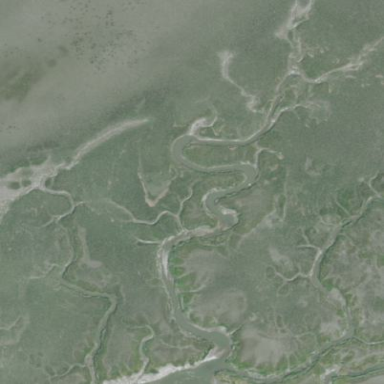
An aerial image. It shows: Saltmarsh wetland with tidal influence.